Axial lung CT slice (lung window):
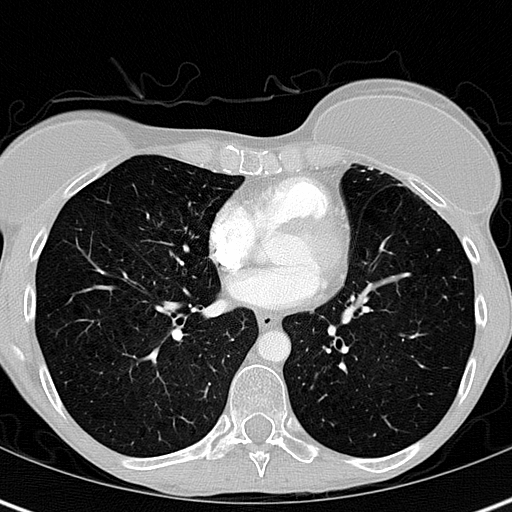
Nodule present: no